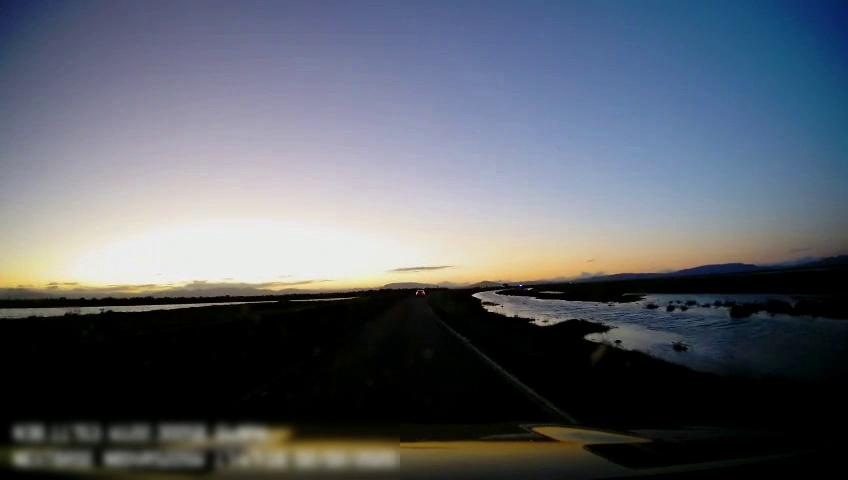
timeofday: Dusk/Dawn/Twilight
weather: Sunny
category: Drivable Space
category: Vehicles | Car
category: Lanes | Current Lane
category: Lanes | Current Lane